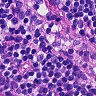
Metastatic tissue present: no